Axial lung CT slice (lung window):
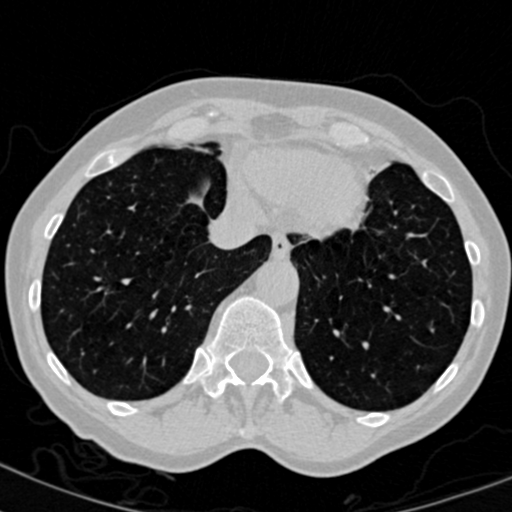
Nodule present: no